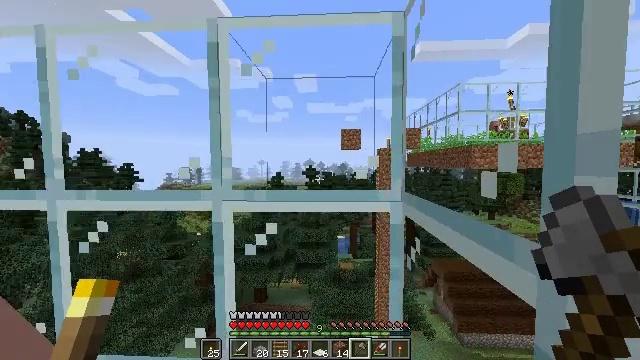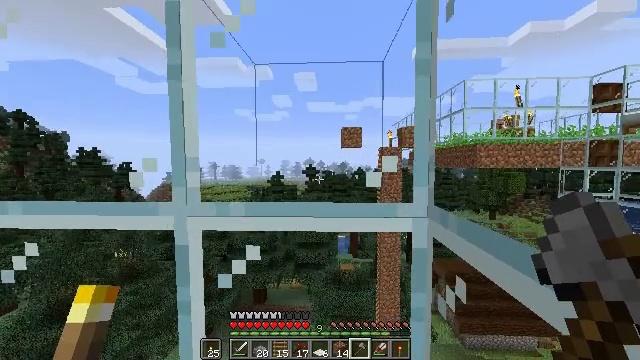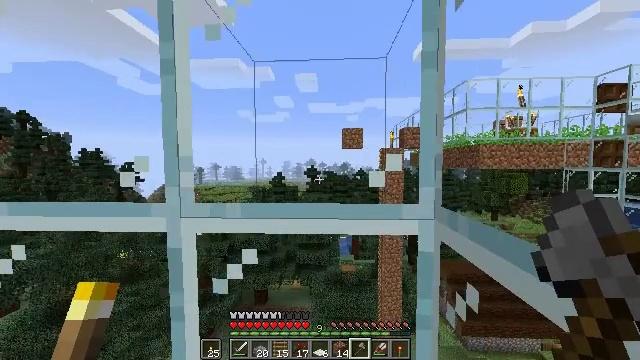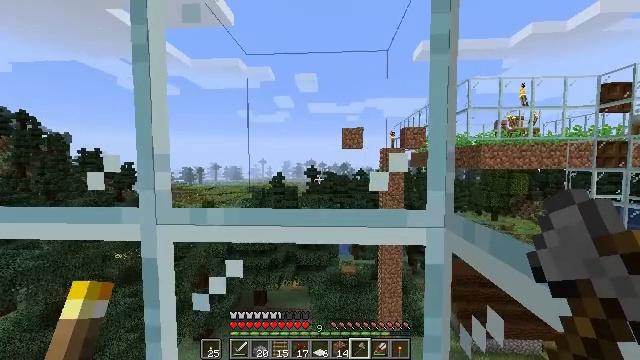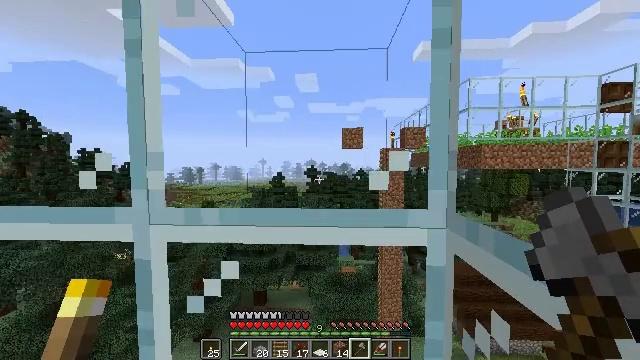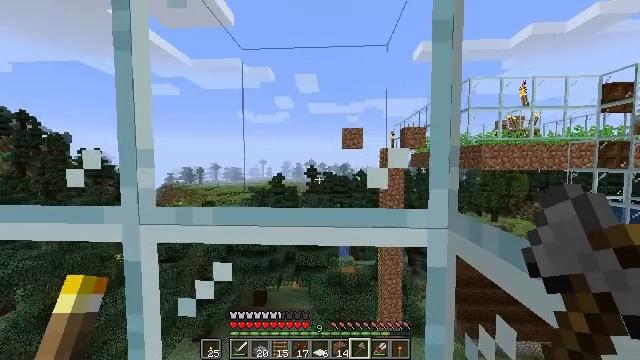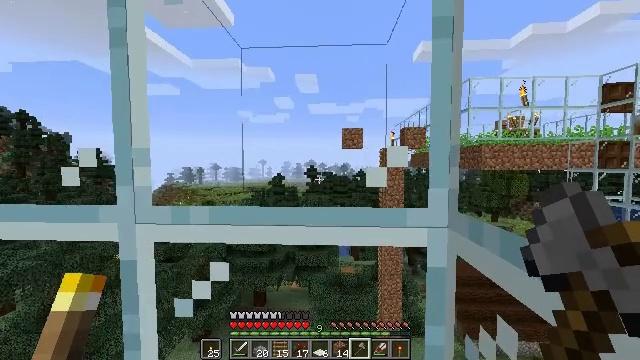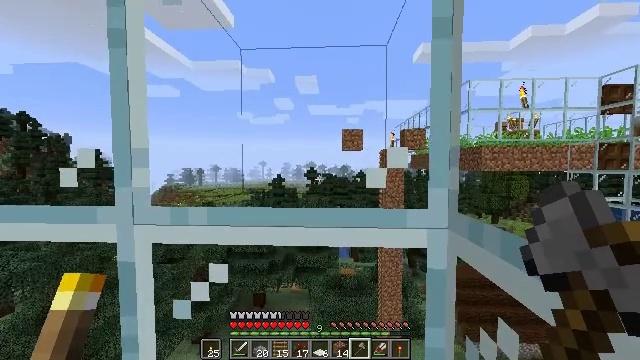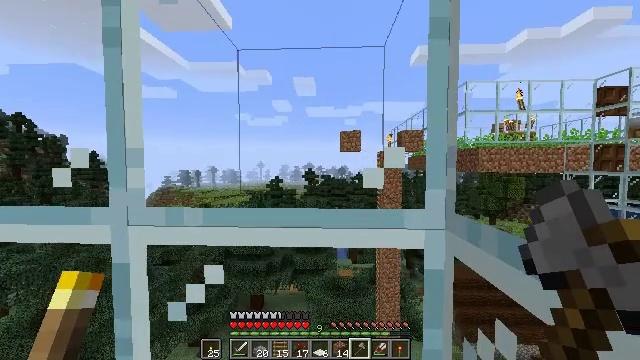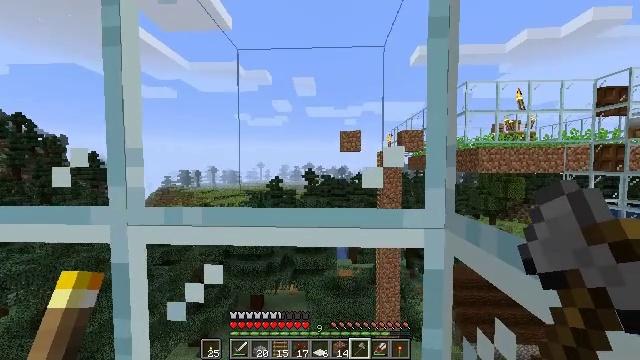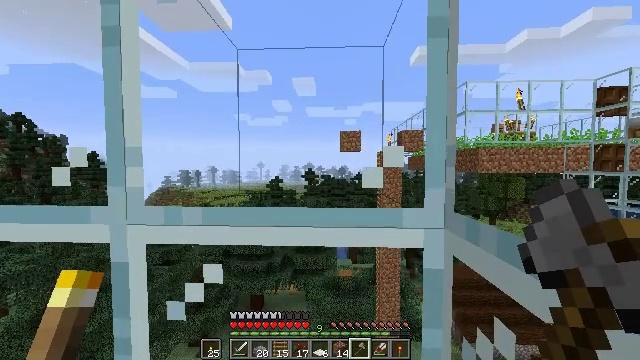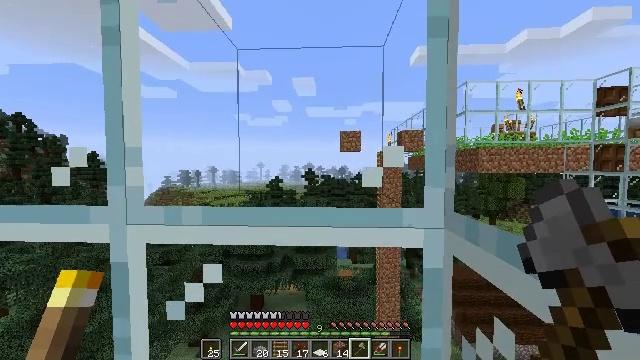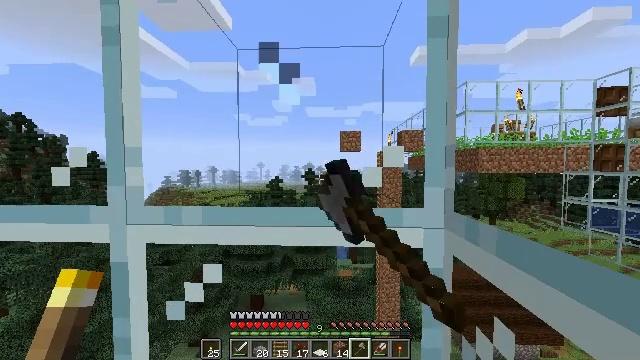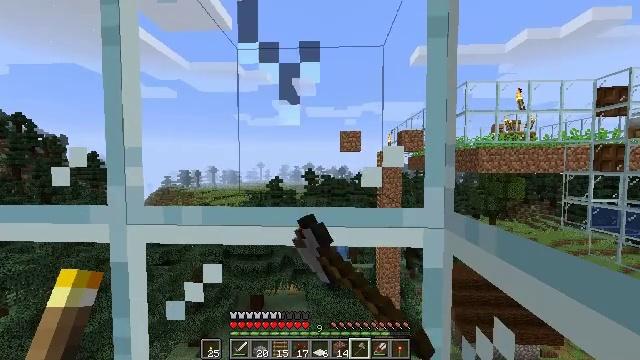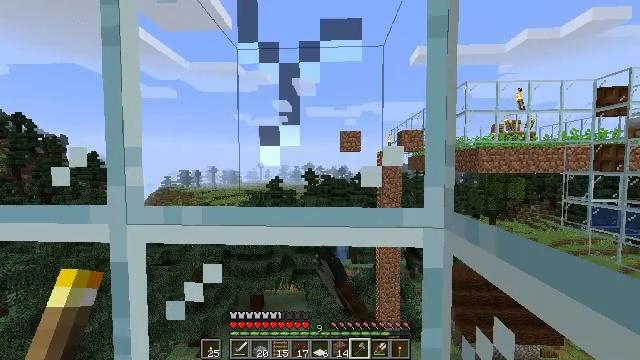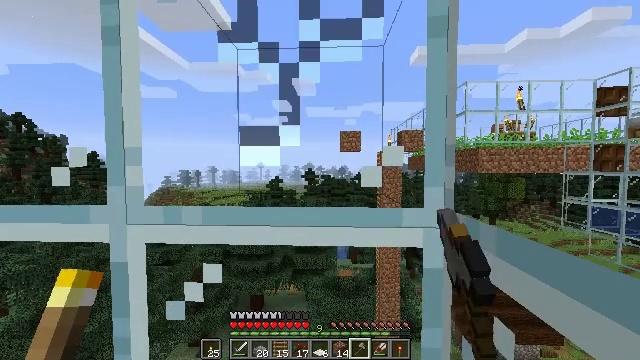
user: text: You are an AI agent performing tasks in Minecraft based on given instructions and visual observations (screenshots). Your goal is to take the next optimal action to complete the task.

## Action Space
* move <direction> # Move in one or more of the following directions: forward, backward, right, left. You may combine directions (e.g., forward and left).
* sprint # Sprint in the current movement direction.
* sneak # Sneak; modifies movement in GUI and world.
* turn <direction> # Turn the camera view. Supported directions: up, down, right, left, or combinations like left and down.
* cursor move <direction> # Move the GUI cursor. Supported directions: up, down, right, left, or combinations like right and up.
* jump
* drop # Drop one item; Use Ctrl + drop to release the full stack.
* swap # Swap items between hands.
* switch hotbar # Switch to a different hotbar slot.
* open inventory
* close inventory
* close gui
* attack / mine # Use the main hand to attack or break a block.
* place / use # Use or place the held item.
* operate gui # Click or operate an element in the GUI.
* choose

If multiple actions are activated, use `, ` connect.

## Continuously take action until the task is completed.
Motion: motion action
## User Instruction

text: Attack the glass to break it.
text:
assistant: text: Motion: move forward
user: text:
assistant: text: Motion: no_op
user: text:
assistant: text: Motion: no_op
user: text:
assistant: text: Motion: no_op
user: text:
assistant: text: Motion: no_op
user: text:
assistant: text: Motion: no_op
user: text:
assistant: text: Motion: no_op
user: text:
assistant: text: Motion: no_op
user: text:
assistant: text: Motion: no_op
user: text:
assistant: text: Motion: no_op
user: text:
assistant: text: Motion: attack / mine
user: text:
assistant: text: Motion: attack / mine
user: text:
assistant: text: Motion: attack / mine
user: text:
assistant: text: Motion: attack / mine
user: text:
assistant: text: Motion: attack / mine
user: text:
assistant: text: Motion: attack / mine
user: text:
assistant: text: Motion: attack / mine
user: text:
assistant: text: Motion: attack / mine
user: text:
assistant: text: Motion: attack / mine
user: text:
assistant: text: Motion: attack / mine
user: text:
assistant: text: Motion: attack / mine
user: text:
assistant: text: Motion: attack / mine
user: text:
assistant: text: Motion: attack / mine
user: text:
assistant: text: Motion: attack / mine
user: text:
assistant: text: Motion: attack / mine